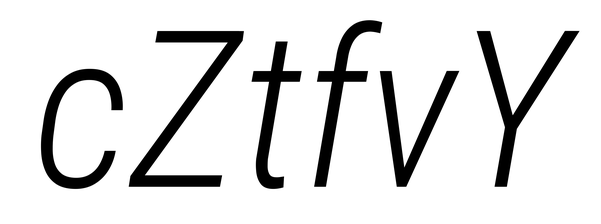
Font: Roboto-Italic_Condensed_Light_Italic